Field crop: maize
Growth stage: 2
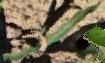
Species: maize